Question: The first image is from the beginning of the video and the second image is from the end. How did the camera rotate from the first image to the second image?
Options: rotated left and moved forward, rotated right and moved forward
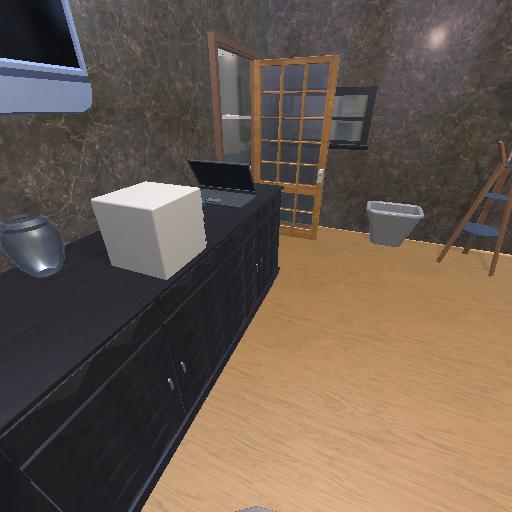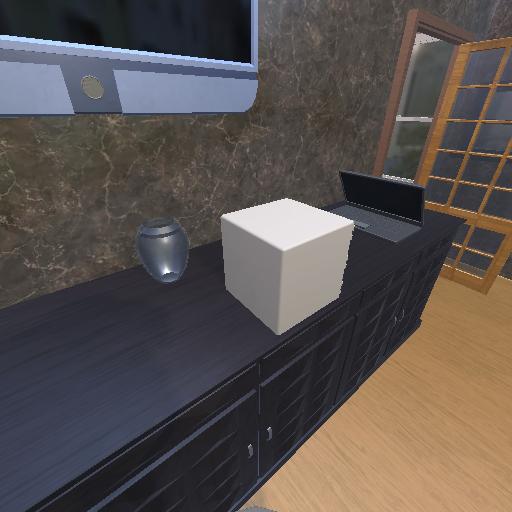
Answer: rotated left and moved forward